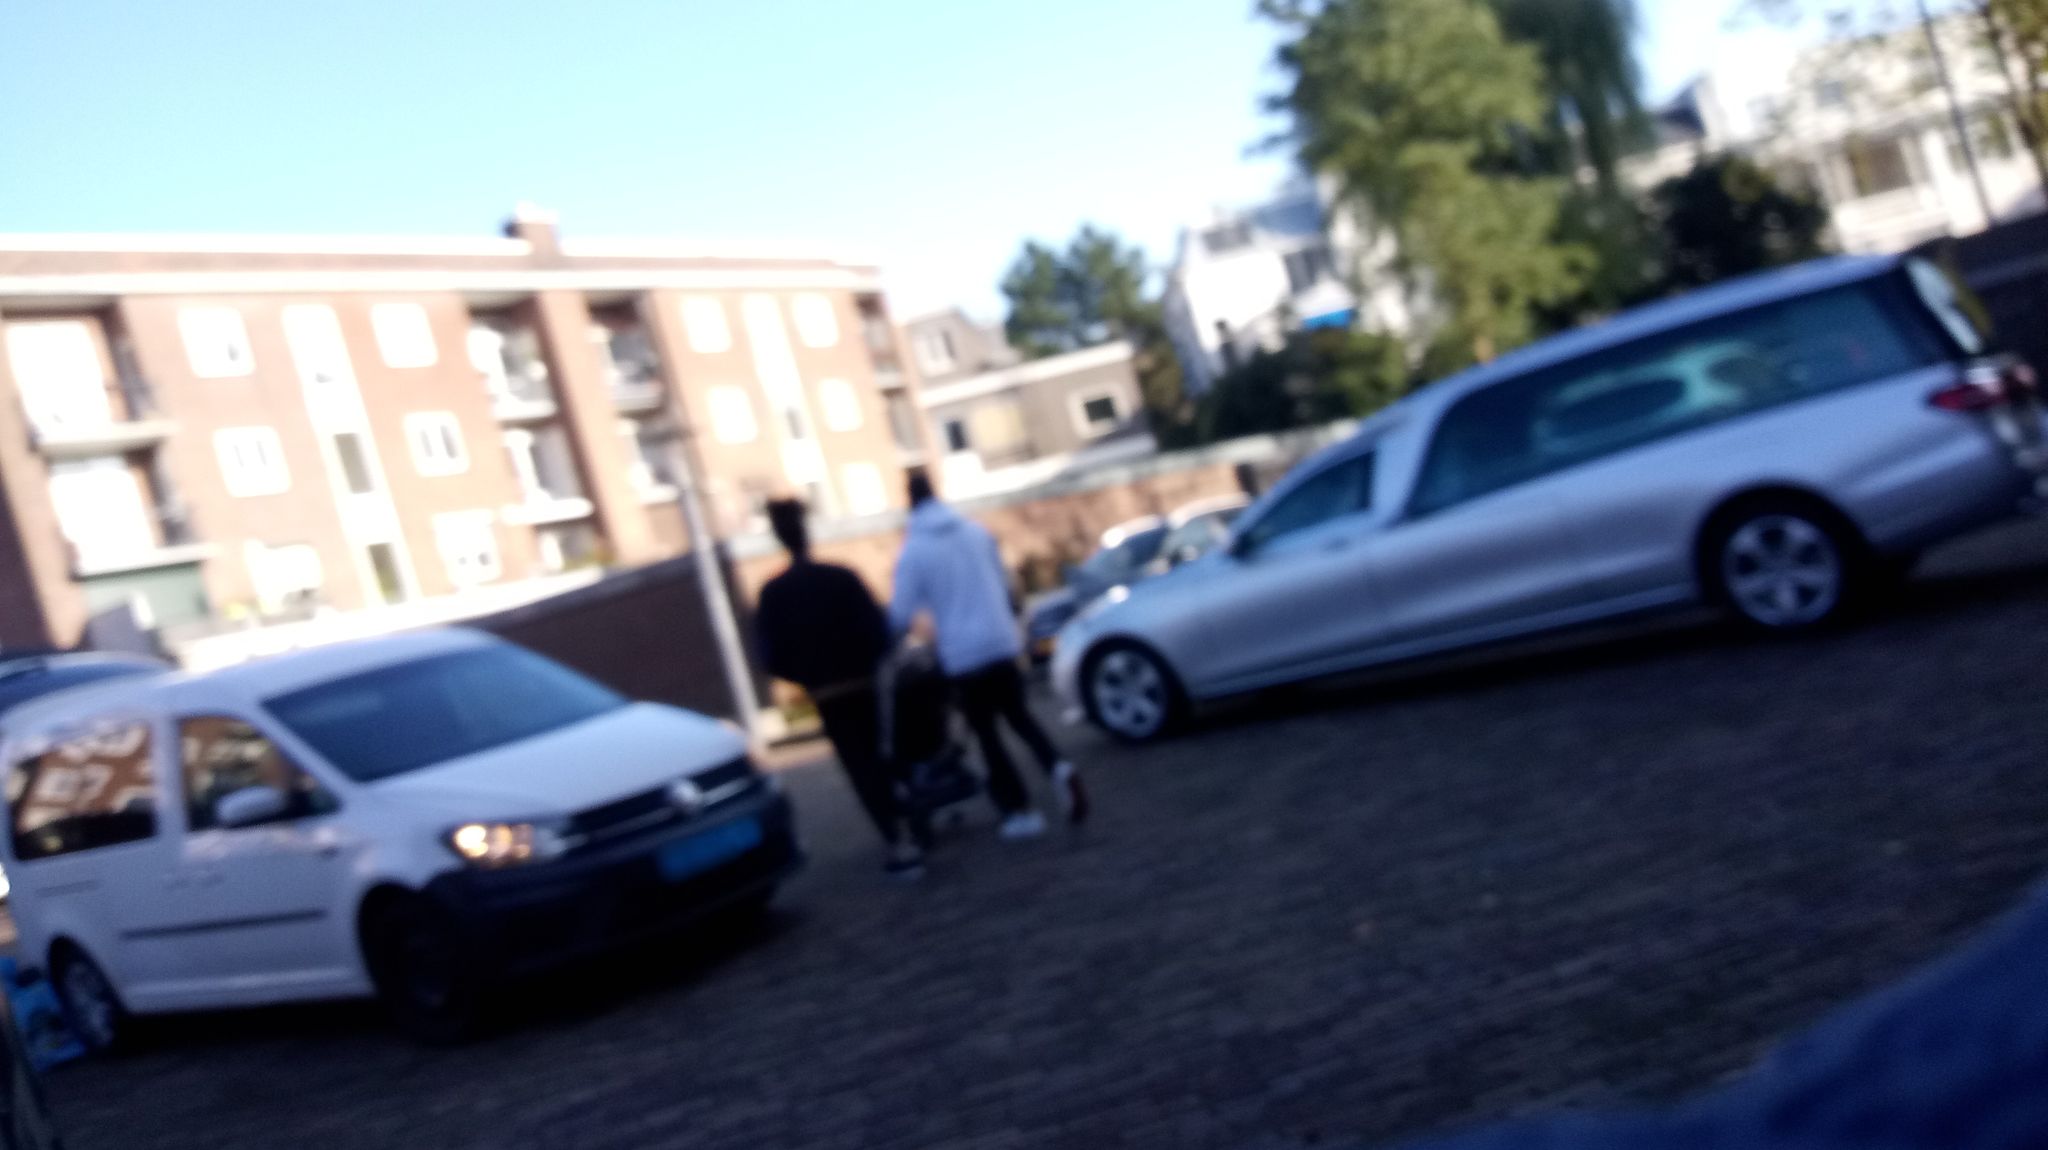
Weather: snowy
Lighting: day
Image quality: slightly poor
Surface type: walking surface
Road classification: steps, path, service
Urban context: urban centre
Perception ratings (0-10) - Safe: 1.02, Lively: 2.65, Beautiful: 6.88, Boring: 2.97, Depressing: 3.69, Wealthy: 5.66